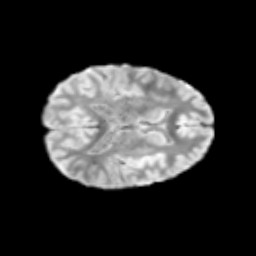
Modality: T2w
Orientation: axial
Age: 12
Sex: female
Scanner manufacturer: siemens
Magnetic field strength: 3 T
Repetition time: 3.8 s
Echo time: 0.07 s